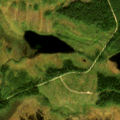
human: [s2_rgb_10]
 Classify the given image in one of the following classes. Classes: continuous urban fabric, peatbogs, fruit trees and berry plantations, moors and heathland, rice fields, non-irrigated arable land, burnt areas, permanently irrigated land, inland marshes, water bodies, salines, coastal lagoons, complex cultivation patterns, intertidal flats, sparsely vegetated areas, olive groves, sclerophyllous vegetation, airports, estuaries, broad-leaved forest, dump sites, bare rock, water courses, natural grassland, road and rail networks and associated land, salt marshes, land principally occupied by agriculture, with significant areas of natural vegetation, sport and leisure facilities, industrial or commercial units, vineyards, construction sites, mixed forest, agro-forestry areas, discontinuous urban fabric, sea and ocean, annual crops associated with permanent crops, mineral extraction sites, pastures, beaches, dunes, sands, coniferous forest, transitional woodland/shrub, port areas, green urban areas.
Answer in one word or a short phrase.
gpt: coniferous forest, mixed forest, peatbogs